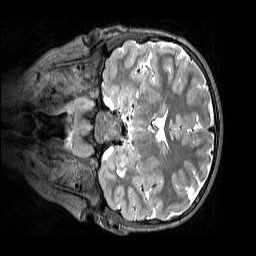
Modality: T2w
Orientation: coronal
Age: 10
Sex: male
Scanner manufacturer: siemens
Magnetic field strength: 3 T
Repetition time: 3.2 s
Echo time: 0.408 s